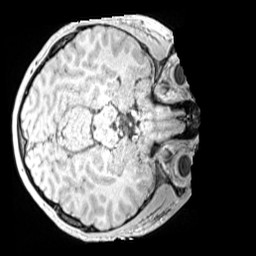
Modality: MP2RAGE
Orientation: axial
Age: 12
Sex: male
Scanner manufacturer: siemens
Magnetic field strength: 3 T
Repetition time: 4 s
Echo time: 0.00299 s